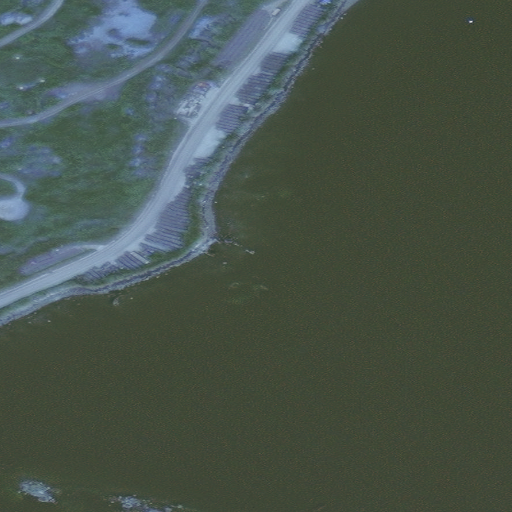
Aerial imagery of island in Alaska named North Rock containing only unknown